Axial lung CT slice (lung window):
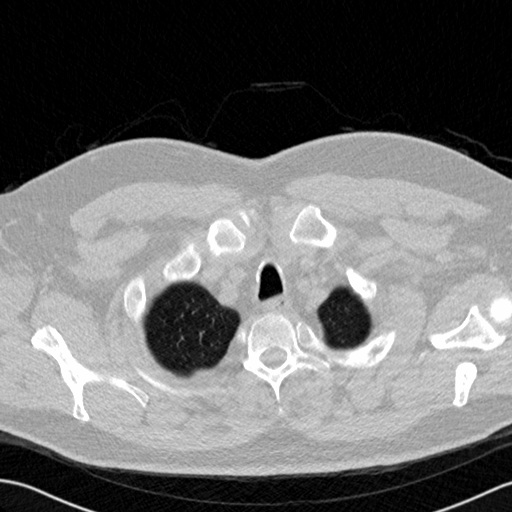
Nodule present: no